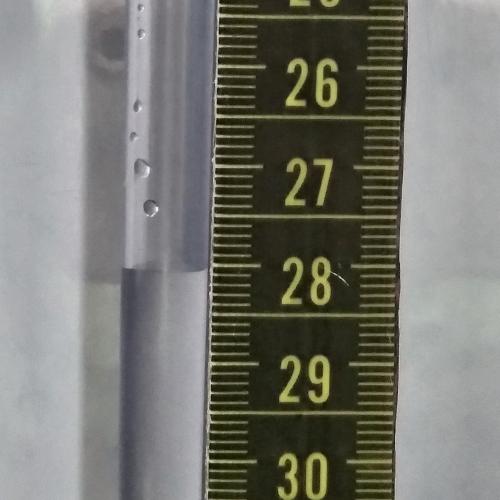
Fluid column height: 28.1 cm